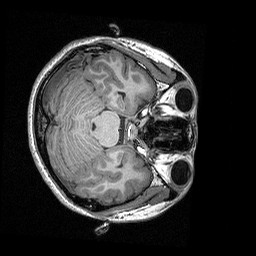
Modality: T1w
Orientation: axial
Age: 22
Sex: female
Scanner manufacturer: siemens
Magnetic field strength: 3 T
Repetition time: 2.53 s
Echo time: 0.00309 s